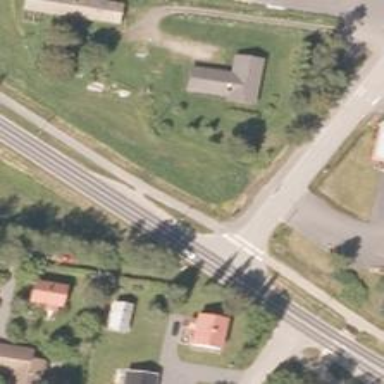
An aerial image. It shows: Crossing on the road.